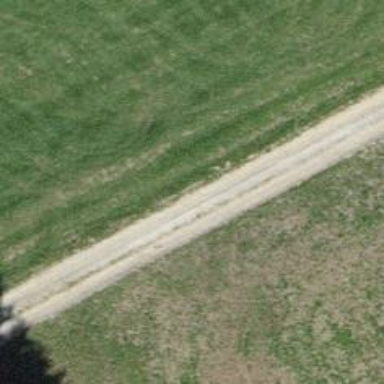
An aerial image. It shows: Pebblestone track with grade2 quality.